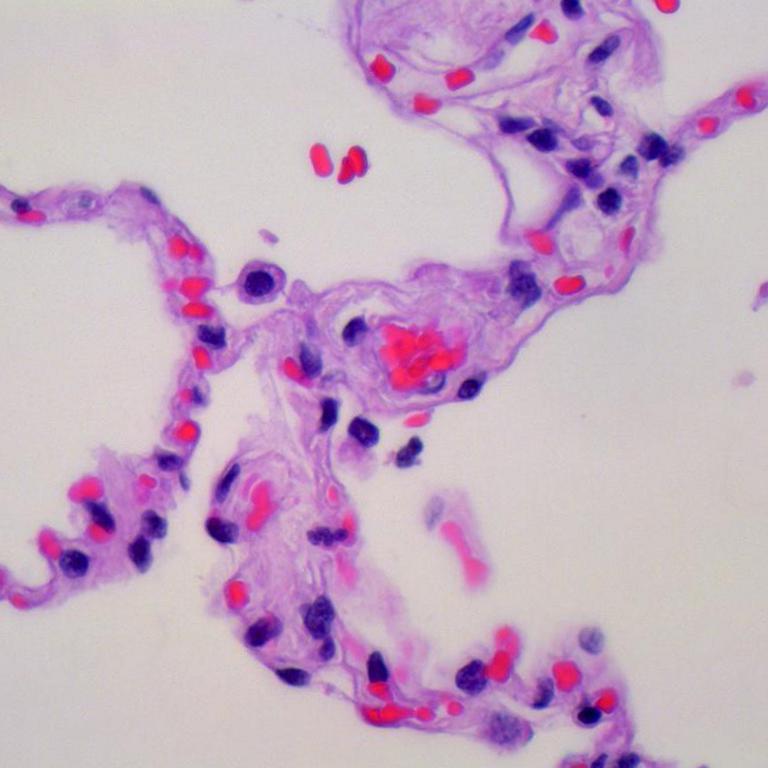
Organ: lung
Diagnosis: benign